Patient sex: F
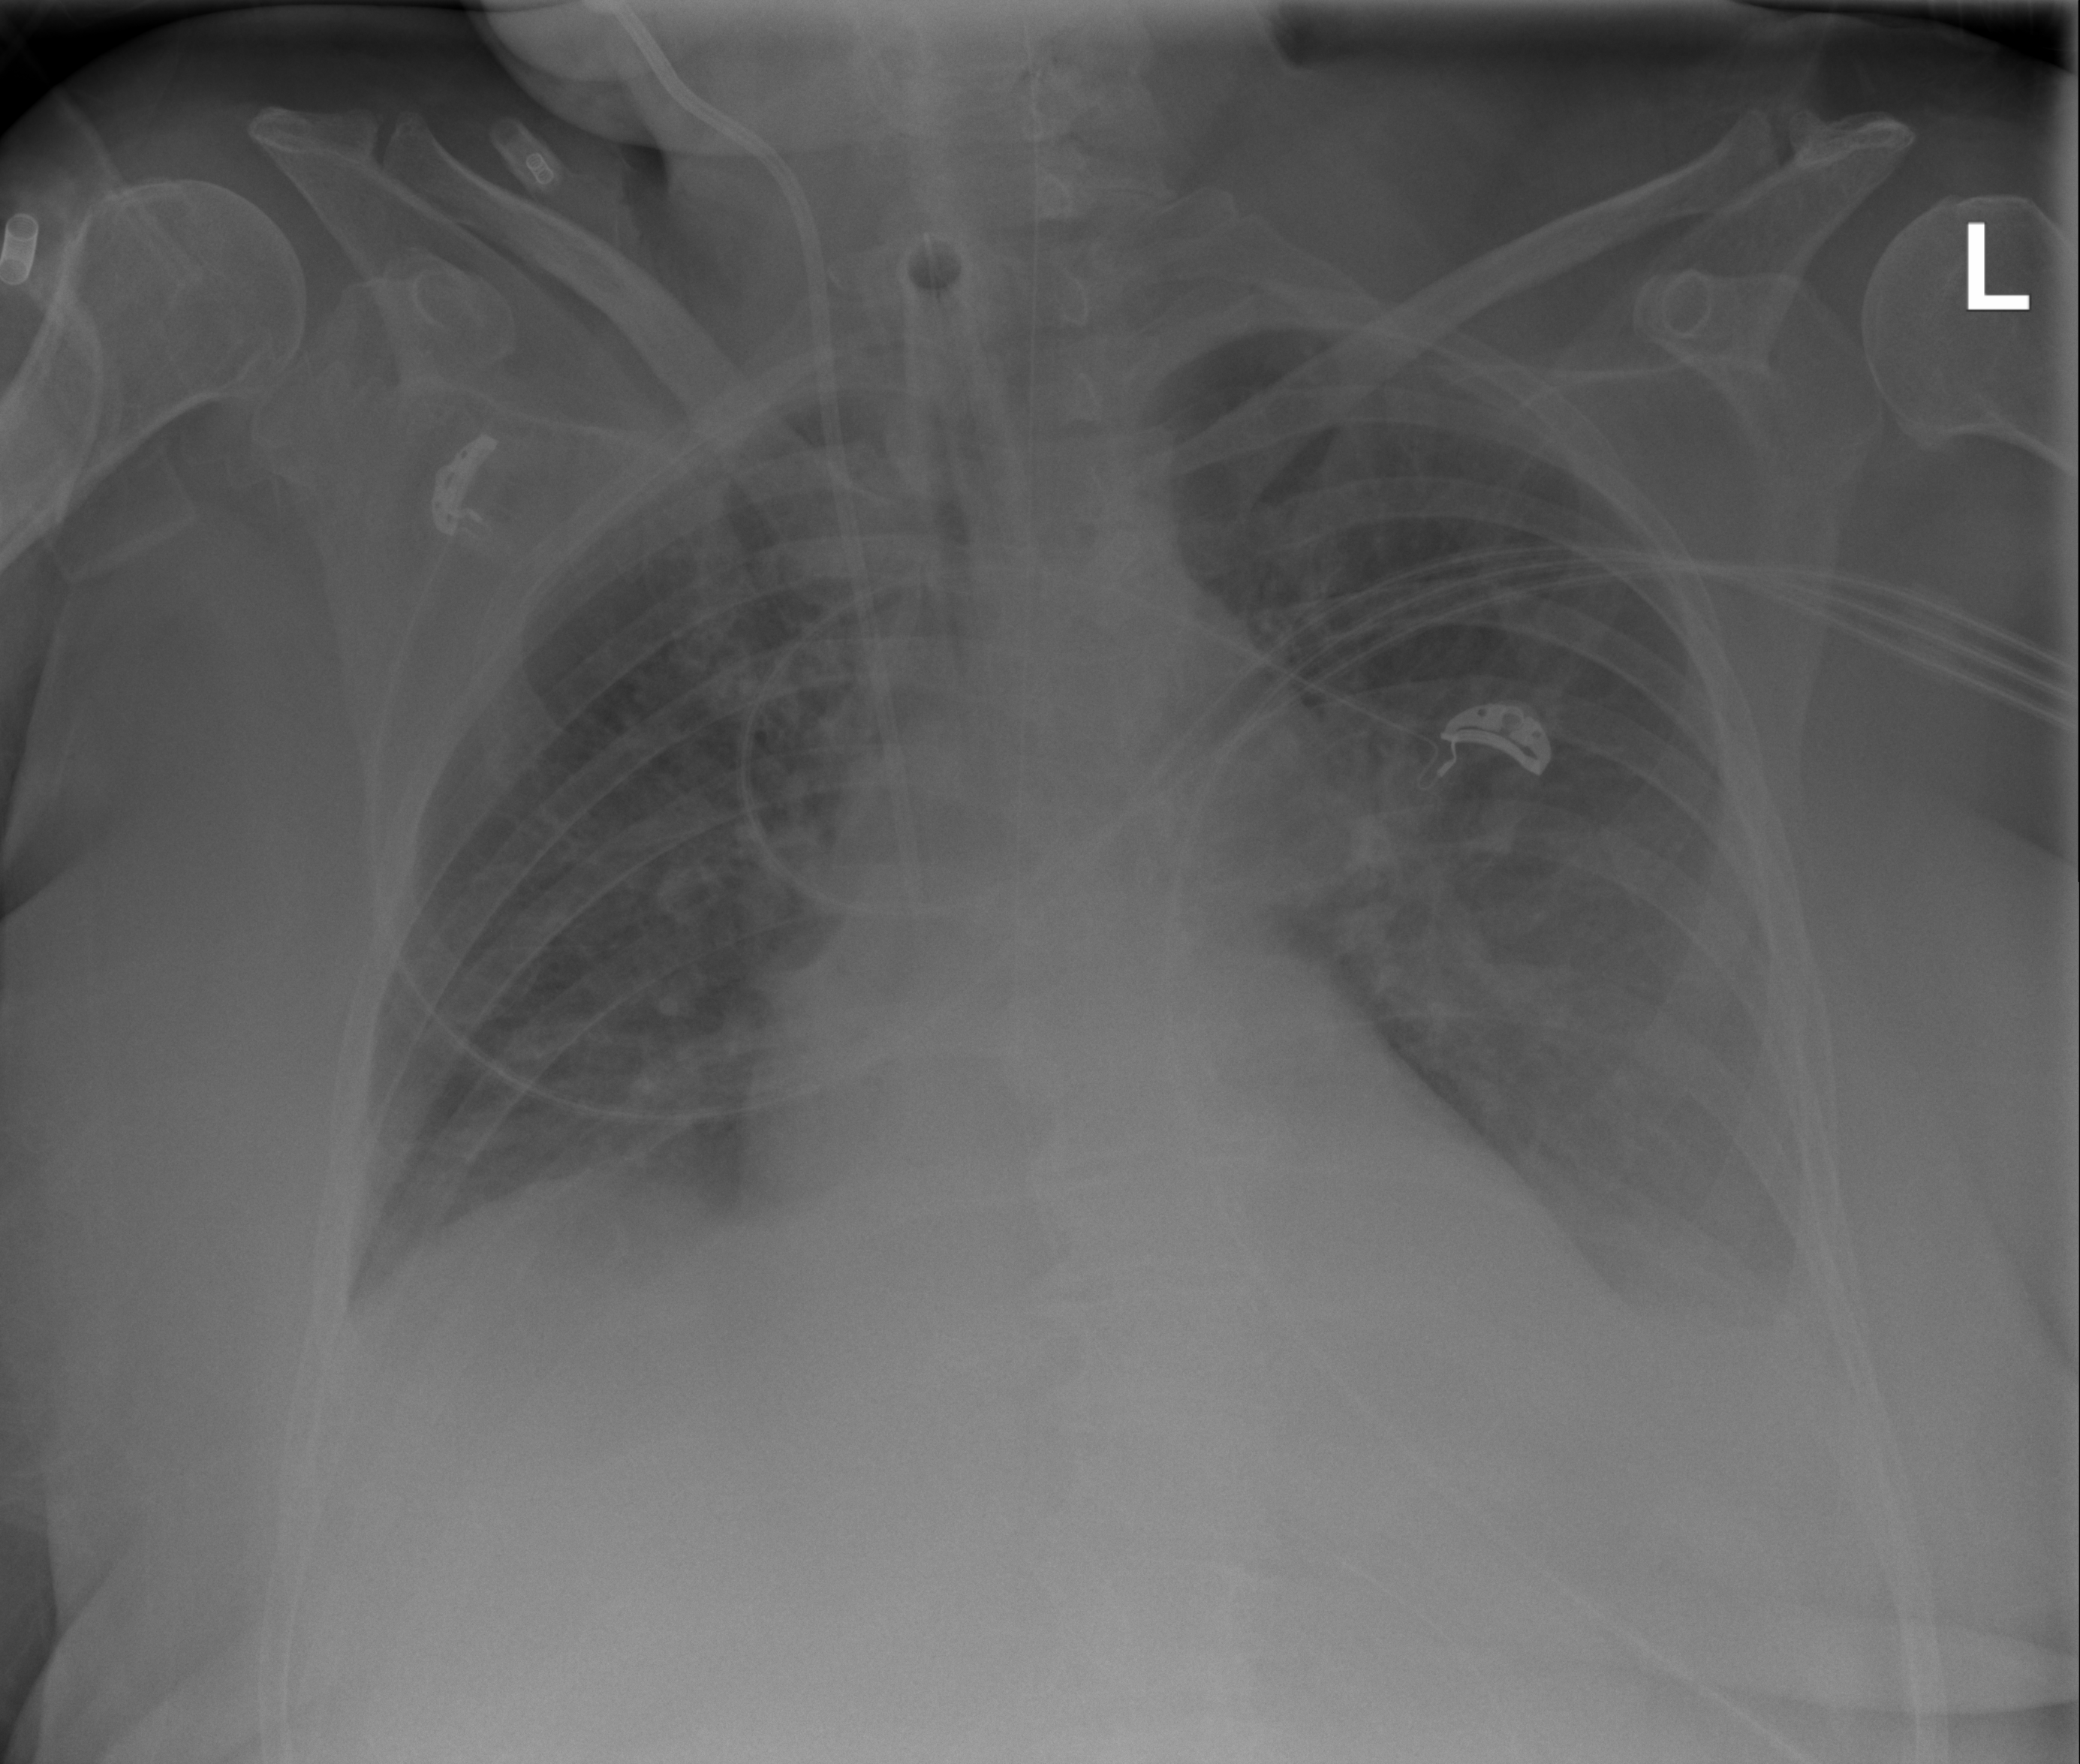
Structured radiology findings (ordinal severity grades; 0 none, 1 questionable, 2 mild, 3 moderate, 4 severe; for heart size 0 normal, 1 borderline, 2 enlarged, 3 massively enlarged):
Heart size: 2
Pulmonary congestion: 1
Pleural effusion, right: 2
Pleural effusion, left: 3
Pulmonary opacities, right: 0
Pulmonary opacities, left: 0
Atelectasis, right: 0
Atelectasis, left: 0